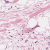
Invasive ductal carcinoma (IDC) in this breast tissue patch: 0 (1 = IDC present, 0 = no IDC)